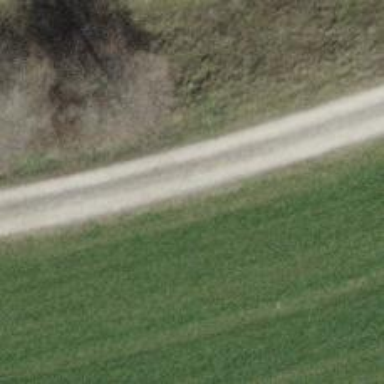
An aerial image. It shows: Compacted track with grade2 surface.